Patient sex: M
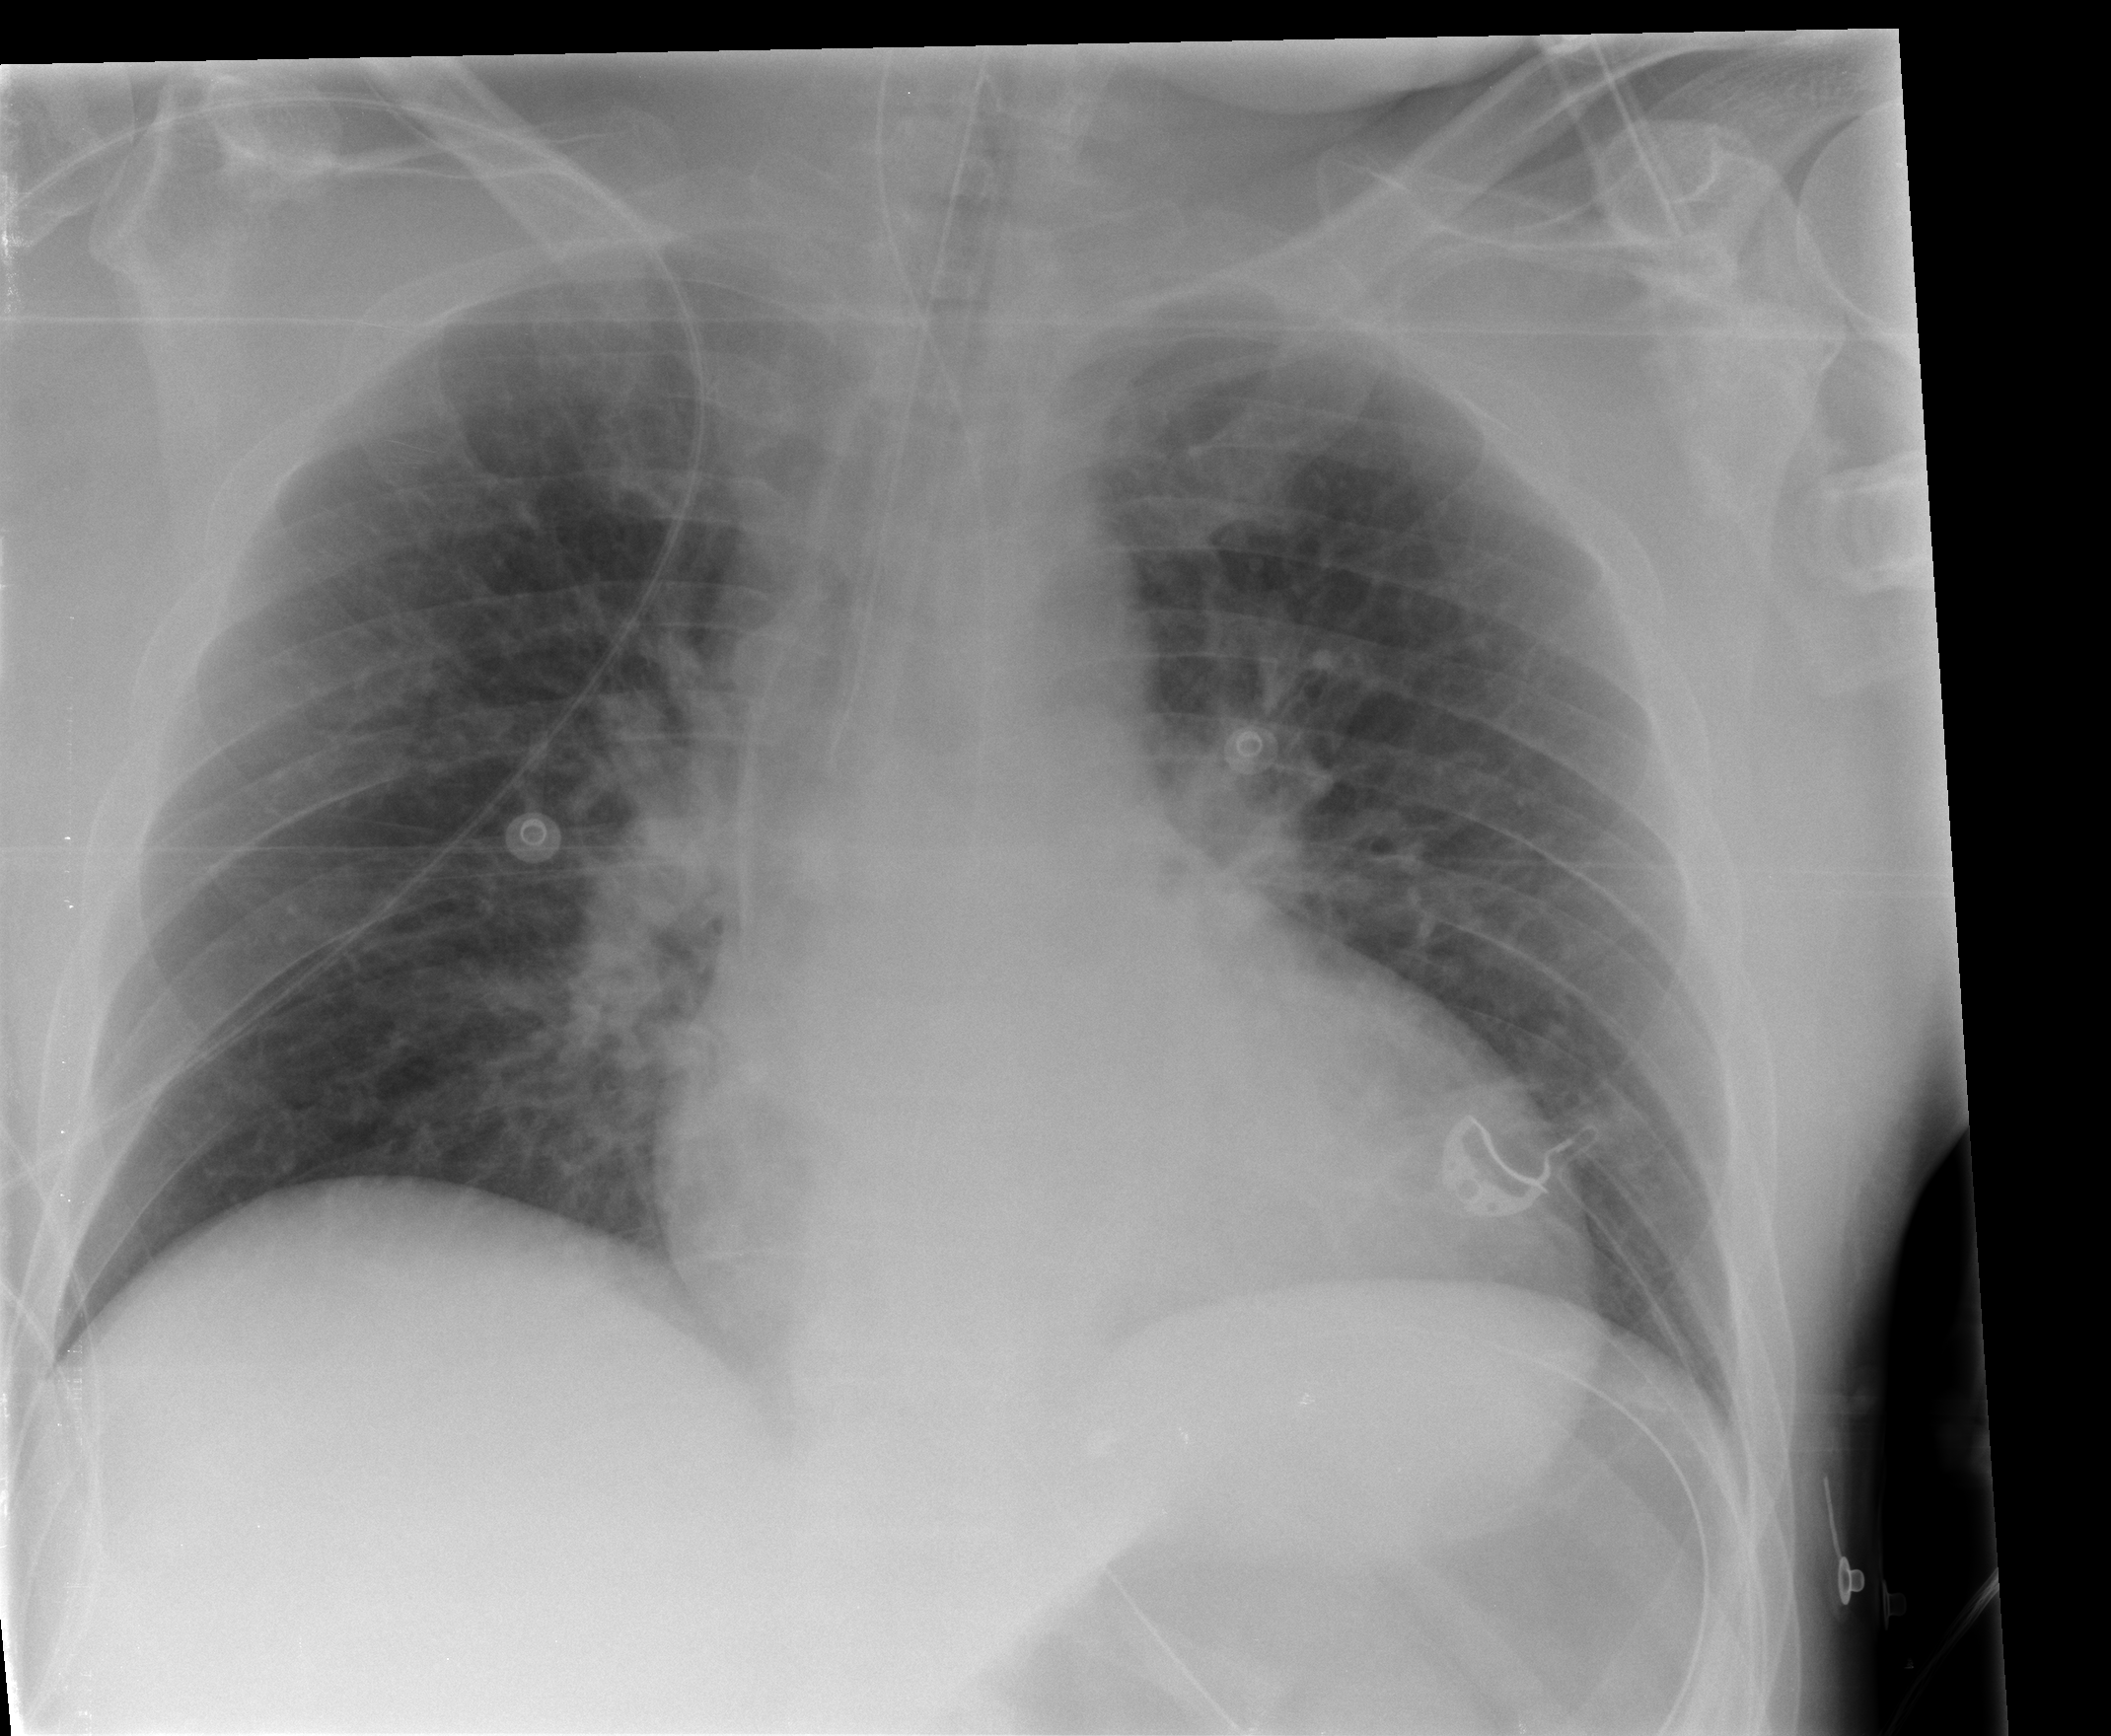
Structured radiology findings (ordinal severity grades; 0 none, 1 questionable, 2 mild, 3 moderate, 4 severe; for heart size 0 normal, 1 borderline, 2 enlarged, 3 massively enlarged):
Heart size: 2
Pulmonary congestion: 1
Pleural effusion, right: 0
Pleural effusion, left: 0
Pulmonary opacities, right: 0
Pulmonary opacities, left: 0
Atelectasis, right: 1
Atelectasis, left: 0